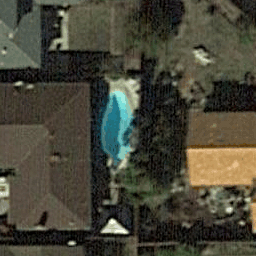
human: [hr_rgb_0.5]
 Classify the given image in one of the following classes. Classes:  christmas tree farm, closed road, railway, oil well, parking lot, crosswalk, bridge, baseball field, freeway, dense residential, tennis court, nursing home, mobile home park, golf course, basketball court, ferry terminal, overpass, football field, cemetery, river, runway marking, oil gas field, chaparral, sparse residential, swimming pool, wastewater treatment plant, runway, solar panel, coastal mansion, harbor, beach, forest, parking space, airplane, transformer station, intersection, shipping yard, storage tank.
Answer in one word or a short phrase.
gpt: swimming pool